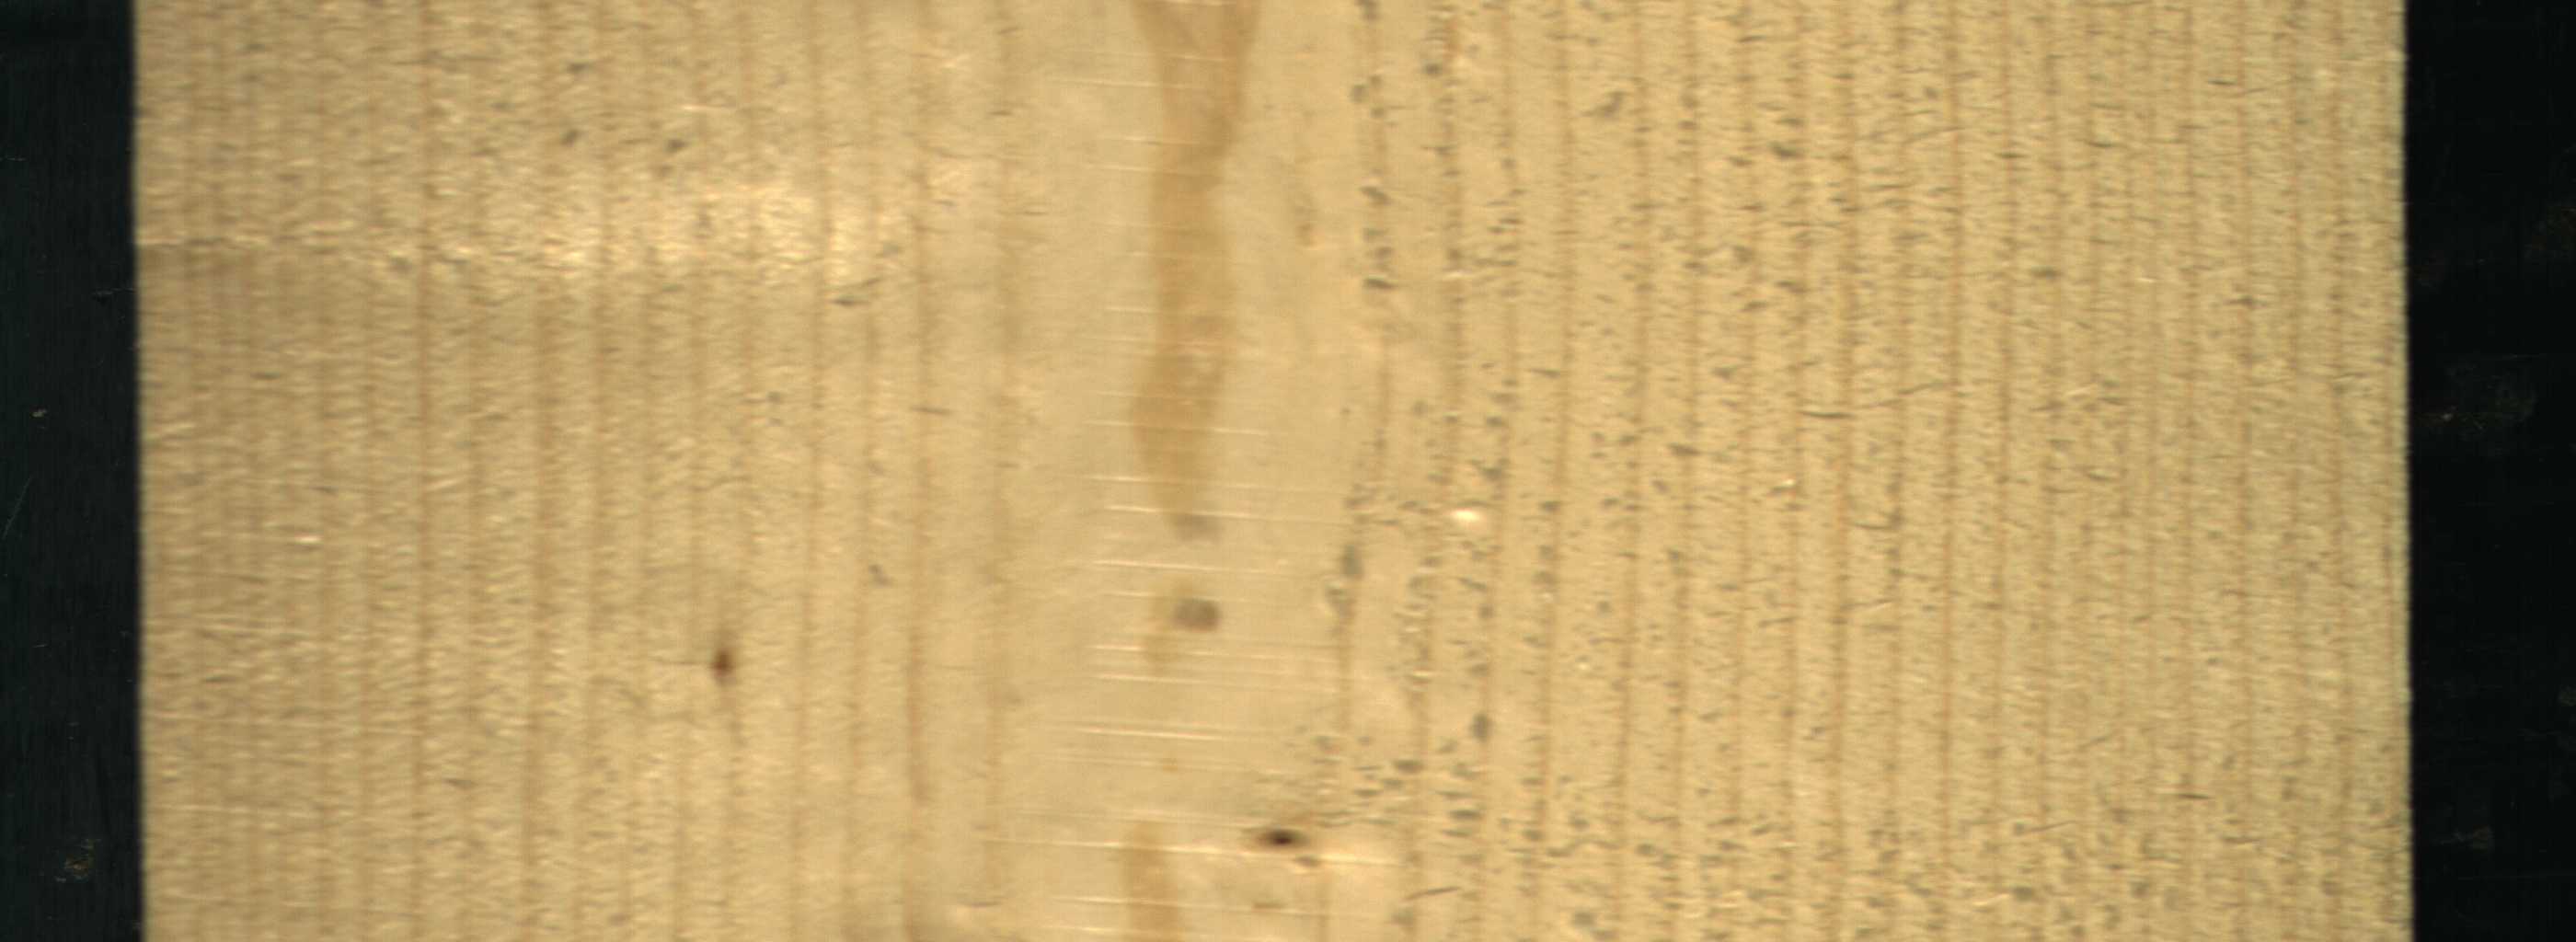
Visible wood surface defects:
Live_Knot